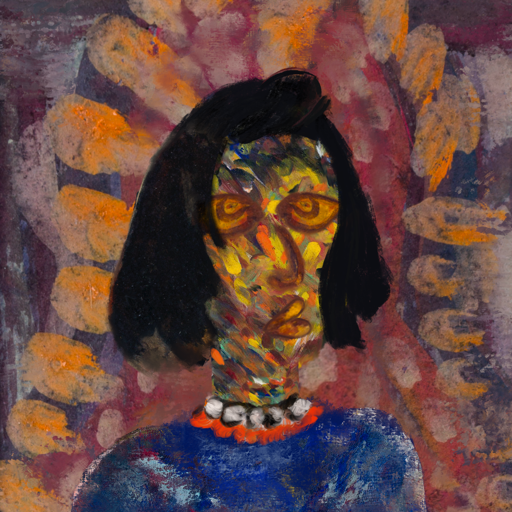
Background: Doll, Head And Neck Side: An_Impression, Face Side: Comrade, Bust: Irani, Hair Side: Mosgoul, Head Accessory: Blank, Second Necklace: Blank, Necklace: An_Impression, Baby: Blank